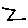
Label: zigzag